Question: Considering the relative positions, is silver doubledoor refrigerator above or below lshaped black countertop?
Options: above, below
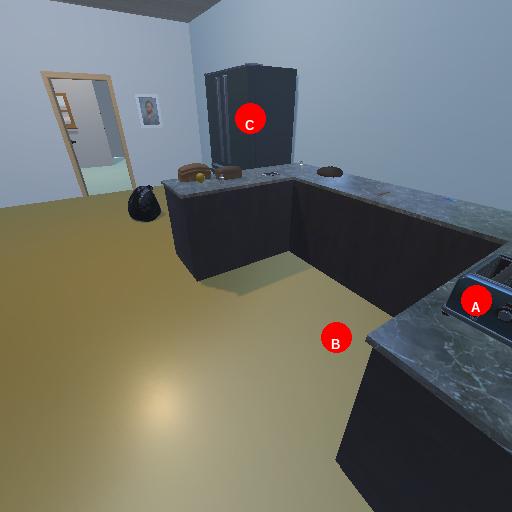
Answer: above